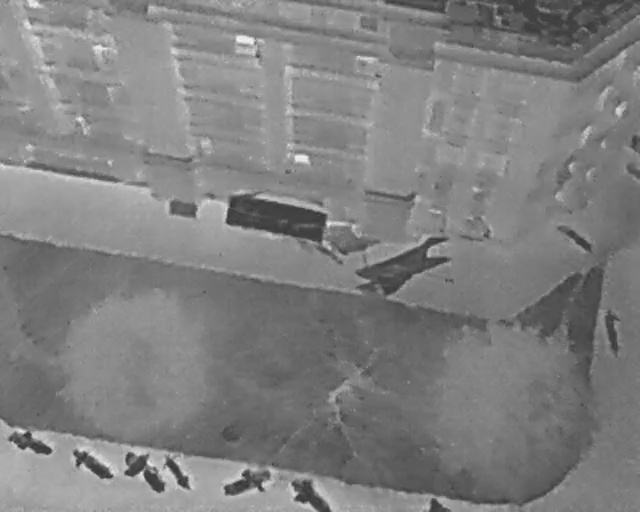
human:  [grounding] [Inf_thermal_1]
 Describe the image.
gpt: In the satellite image, there is  <ref>1 large bicycle </ref> <box>[[91, 63, 99, 67, 176]]</box> located at right,  <ref>4 large bicycle </ref> <box>[[2, 81, 6, 90, 17], [12, 85, 16, 95, 31], [19, 86, 25, 97, 42], [25, 87, 29, 96, 55]]</box> located at bottom left,  <ref>2 large bicycle </ref> <box>[[36, 88, 40, 99, 162], [46, 91, 51, 100, 2]]</box> located at bottom,  <ref>1 medium bicycle </ref> <box>[[67, 95, 70, 100, 2]]</box> located at bottom.